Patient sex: F
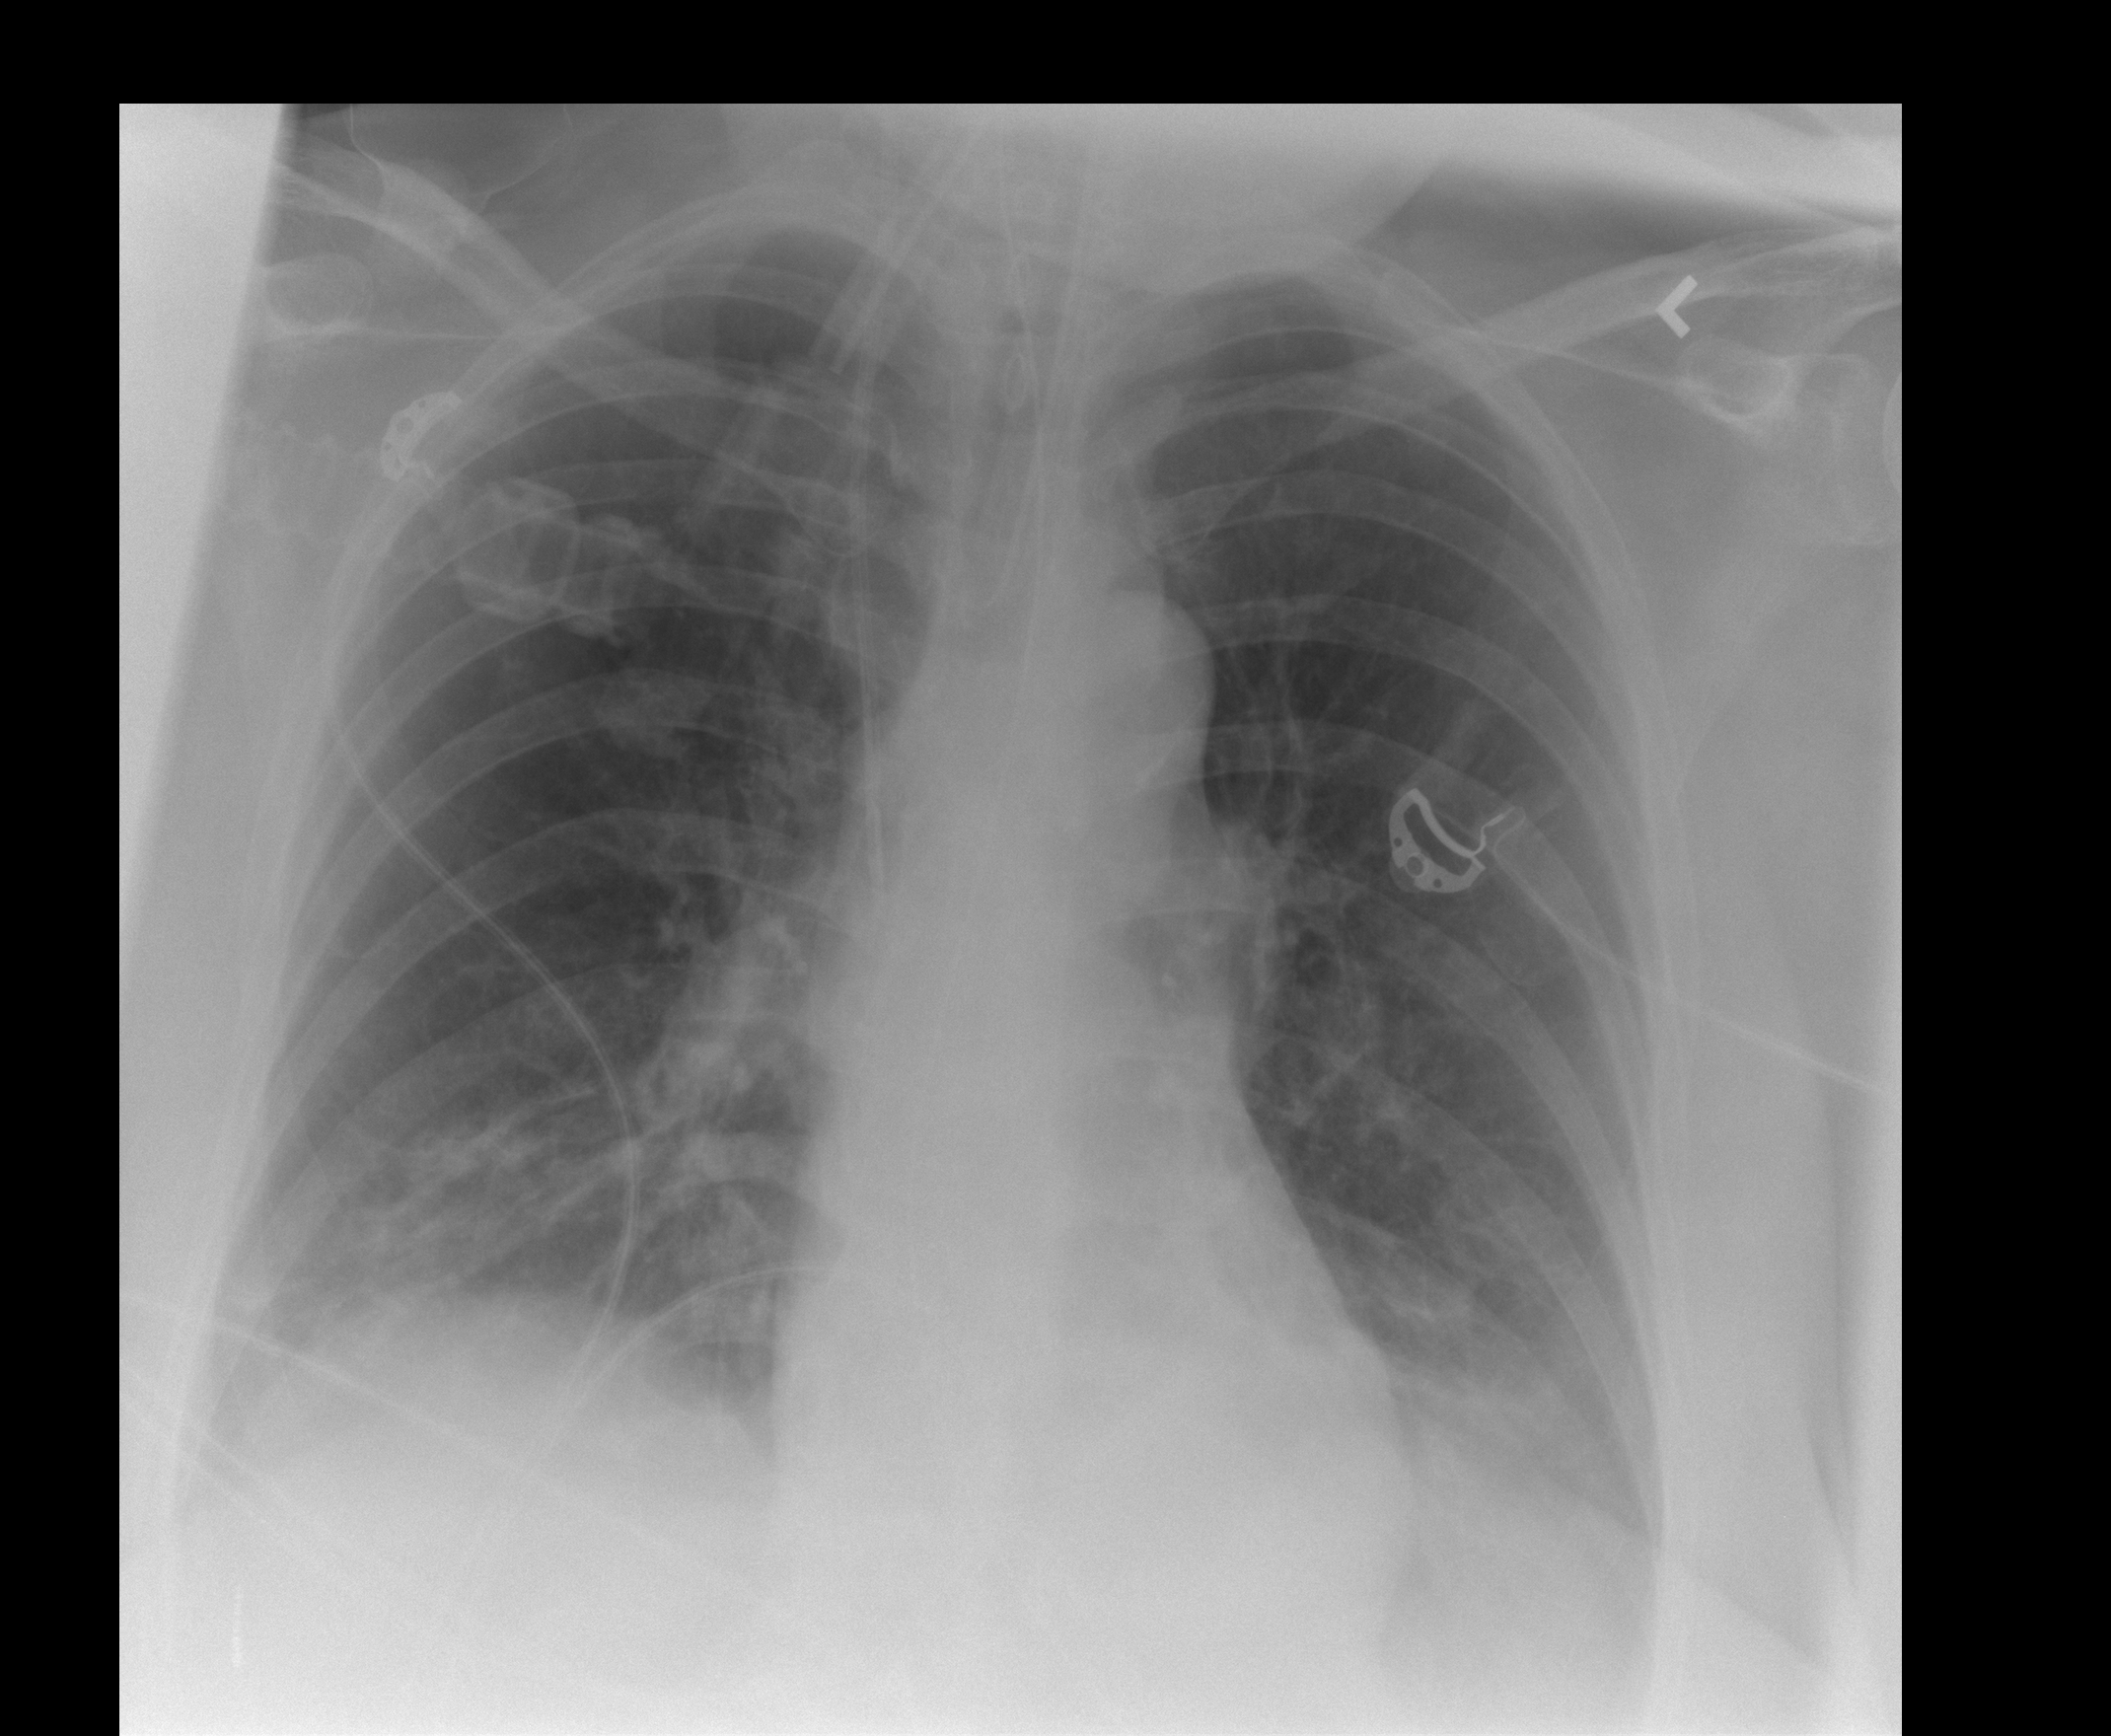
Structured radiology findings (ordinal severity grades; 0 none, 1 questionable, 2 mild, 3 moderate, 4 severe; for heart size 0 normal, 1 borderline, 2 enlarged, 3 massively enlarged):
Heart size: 0
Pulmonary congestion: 0
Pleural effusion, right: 1
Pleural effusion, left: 1
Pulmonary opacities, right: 1
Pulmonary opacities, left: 0
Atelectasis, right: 2
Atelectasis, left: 0